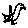
Label: bird